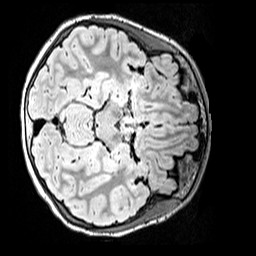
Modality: FLAIR
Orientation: axial
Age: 11
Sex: female
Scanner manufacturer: siemens
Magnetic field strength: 3 T
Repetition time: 5 s
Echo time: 0.388 s